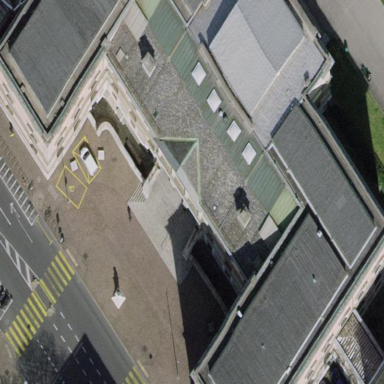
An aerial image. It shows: University building.